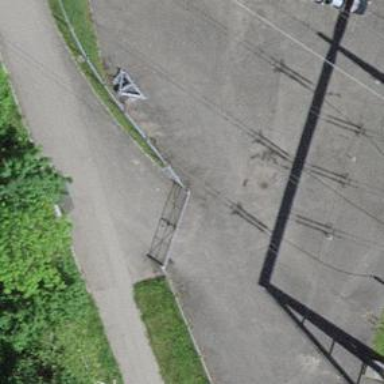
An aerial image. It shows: Gate.